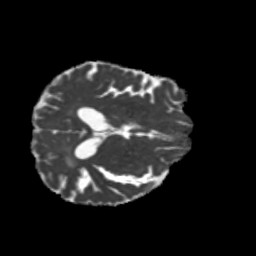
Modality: MD
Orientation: axial
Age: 43
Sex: male
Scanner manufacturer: siemens
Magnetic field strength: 3 T
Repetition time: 5.25 s
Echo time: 0.08 s